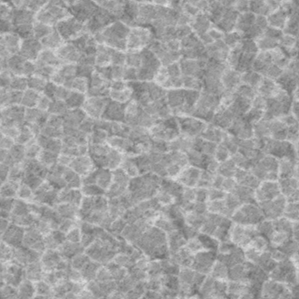
Label: frost